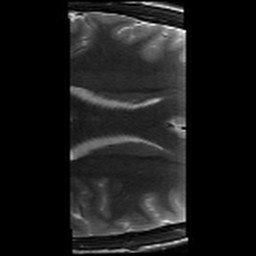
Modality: T2w
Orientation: axial
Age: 24
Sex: male
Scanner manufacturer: siemens
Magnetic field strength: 3 T
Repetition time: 8.02 s
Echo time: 0.08 s